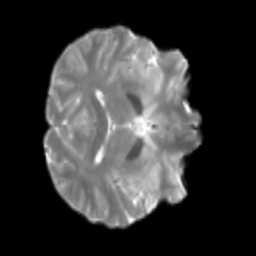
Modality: T2w
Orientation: axial
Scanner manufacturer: siemens
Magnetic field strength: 3 T
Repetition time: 4 s
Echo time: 0.0594 s